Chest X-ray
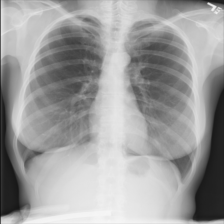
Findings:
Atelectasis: negative
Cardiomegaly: negative
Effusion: negative
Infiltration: negative
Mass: negative
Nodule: negative
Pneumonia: negative
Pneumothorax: negative
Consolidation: negative
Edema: negative
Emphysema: negative
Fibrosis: negative
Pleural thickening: negative
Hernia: negative